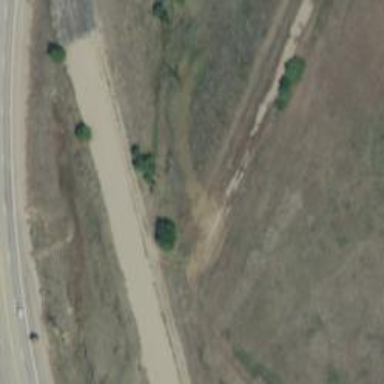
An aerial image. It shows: Escape road.